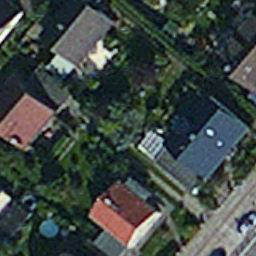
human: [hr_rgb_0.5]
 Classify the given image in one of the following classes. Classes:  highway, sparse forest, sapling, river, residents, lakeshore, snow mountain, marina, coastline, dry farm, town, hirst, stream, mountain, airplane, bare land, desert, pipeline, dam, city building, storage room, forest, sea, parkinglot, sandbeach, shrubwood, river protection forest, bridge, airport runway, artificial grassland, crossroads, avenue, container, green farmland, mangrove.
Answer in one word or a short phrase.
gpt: residents